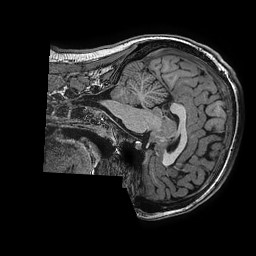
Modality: T1w
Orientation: sagittal
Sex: female
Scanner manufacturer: ge
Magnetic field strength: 3 T
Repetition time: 0.0077 s
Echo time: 0.003436 s